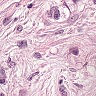
Metastatic tissue present: yes